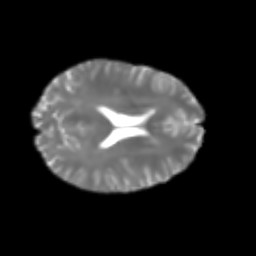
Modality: T2w
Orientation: axial
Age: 23
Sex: male
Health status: healthy